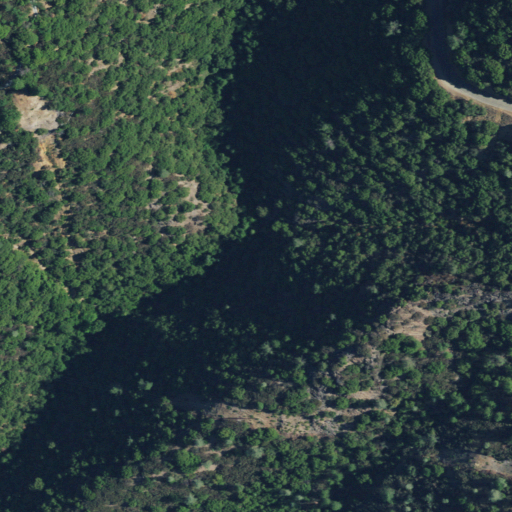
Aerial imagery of valley in California named Little Mad Canyon containing evergreen forest, open development, and low intensity development